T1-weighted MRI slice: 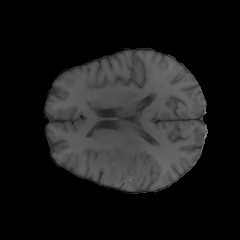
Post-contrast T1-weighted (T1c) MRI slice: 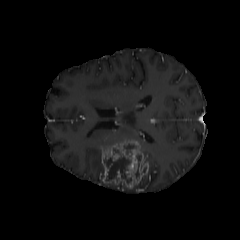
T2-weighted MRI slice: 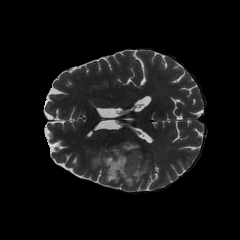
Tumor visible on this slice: yes